Interaction volume radius: 10 \u00c5
Interaction volume height: 10 \u00c5
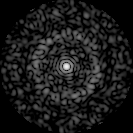
Disorder parameter: 0.835